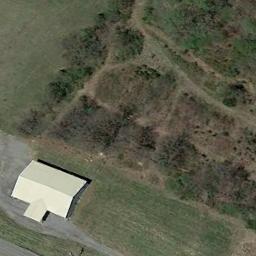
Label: sparse_residential